Question: I want to display multiple figures next to each other like in <URL>. Every image has its own source so I want to mention this in the caption.
For this I want to add the source of a figure in the caption with '[@testQuelle]' but it just shows the text '[@testQuelle]' under the picture. What am I doing wrong?
When I try to cite my source outside the figure context it just works fine so my bib is fine (see the code)
'''
---
header-includes: |
\usepackage{graphicx}
\usepackage{caption}
\usepackage{subcaption}
---
nach [@testQuelle] ist es..
\begin{figure}
\centering
\caption{myCaption [@ref] }
\label{fig:myLabel}
\end{figure}
'''
'''
@online{testQuelle,
langid = {german},
title = {eine Test Quelle aus dem Internet},
url = {https://testQuelle.de},
abstract = {diese Quelle enthalt viele tolle Daten},
journaltitle = {Quelle},
urldate = {2019-06-05},
}
'''
'''
#!/bin/sh
PATH=$PATH:/home/moritz/.cabal/bin/ pandoc --filter pandoc-citeproc --bibliography quellen.bib --csl=styles/din1505.csl --filter pandoc-include-code -V hyphens=URL -V breakurl -V papersize=a4paper --from=markdown --output=text.pdf text.md \
--template template
'''

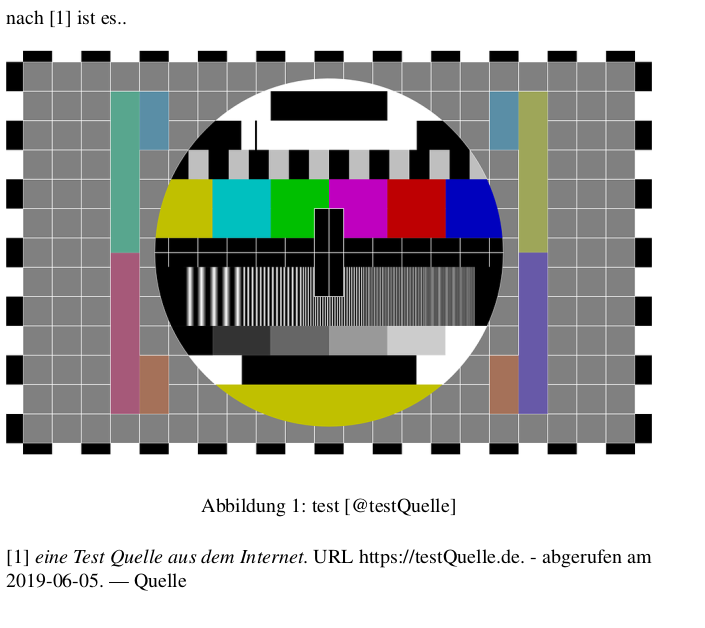
Answer: The main issue is that pandoc recognizes the figure statement as raw LaTeX. This means all contained Markdown expressions, like 'myCaption [@ref]', cannot be recognized as such and will be treated as LaTeX.
The way around this is to be more explicit about what's raw LaTeX, and what's Markdown. This is possible by using <URL>:
'''
'''{=latex}
egin{figure}
\centering
'''
'\caption{'{=latex}myCaption [@ref]'}'{=latex}
'''{=latex}
\label{fig:myLabel}
\end{figure}
'''
'''